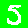
Digit: 3